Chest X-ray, PA view. Patient: 74 years old, sex M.
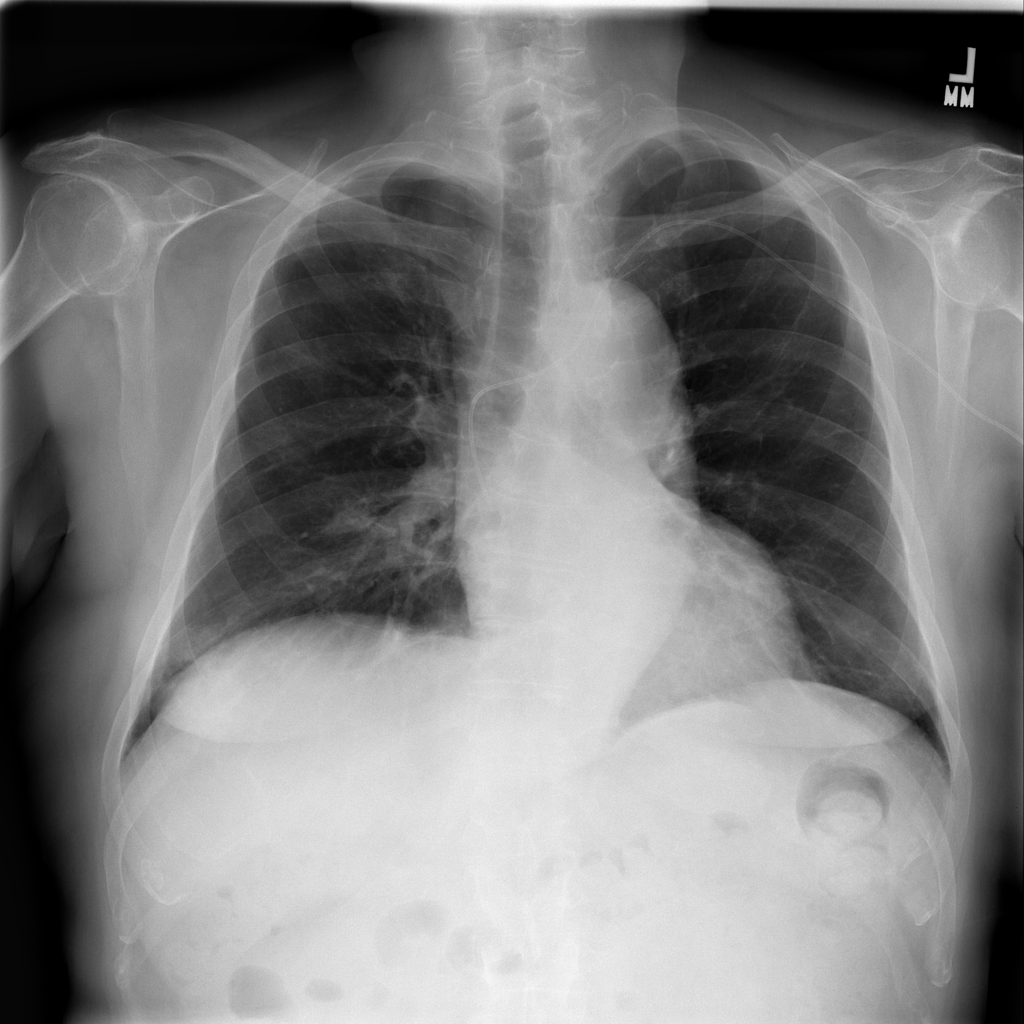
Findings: No Finding